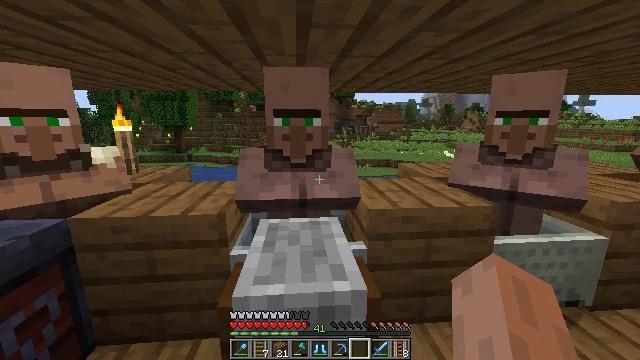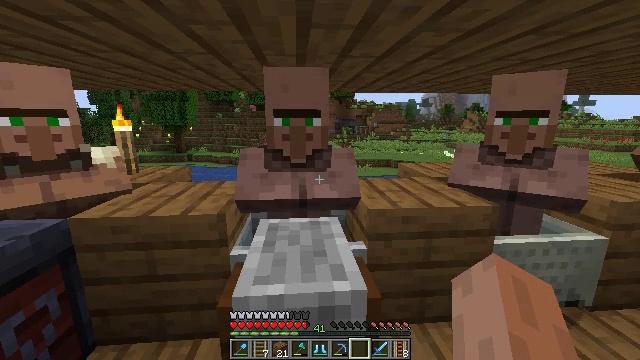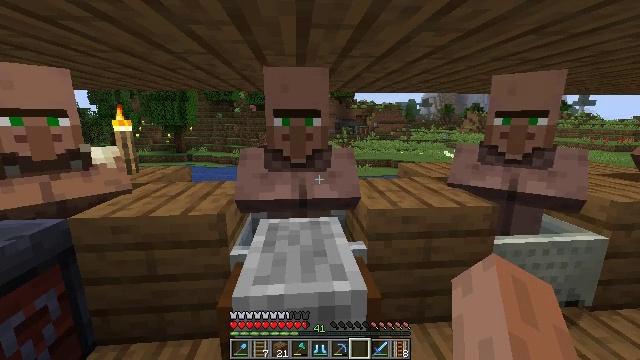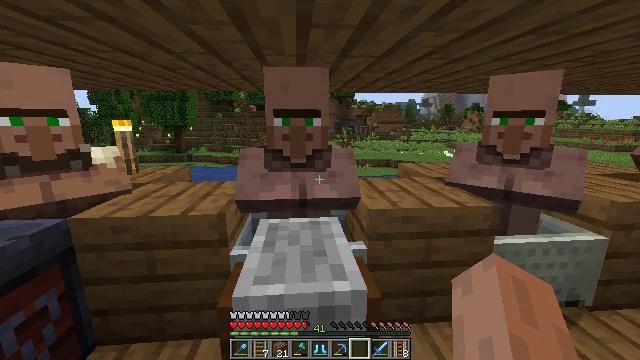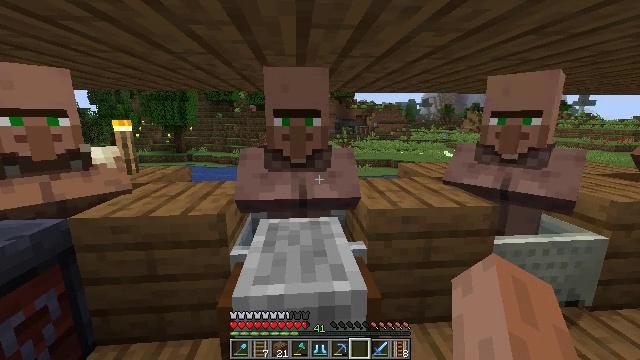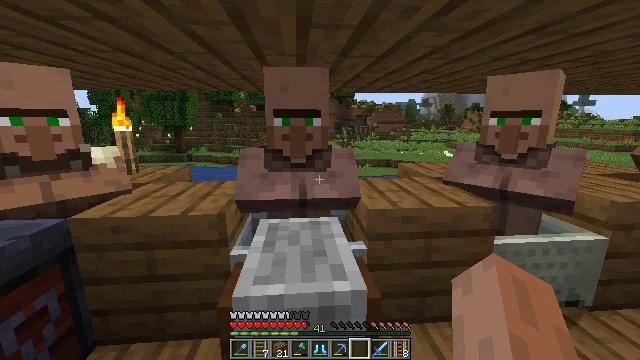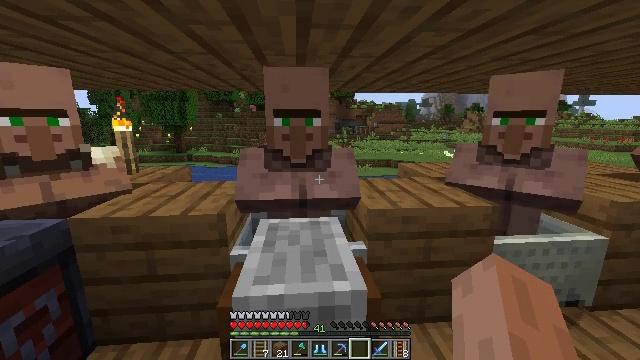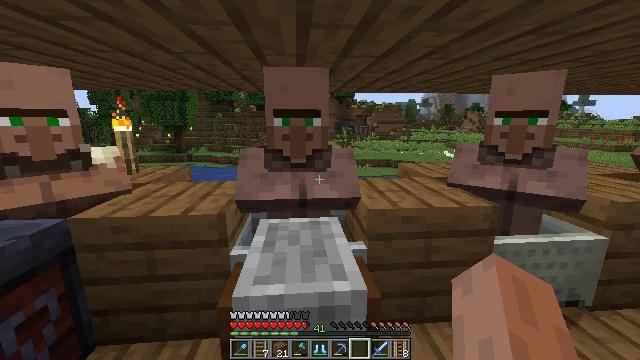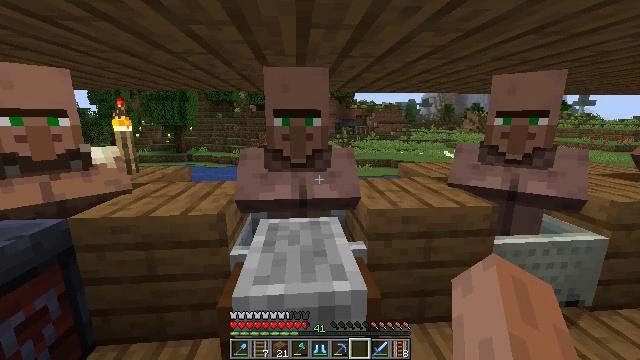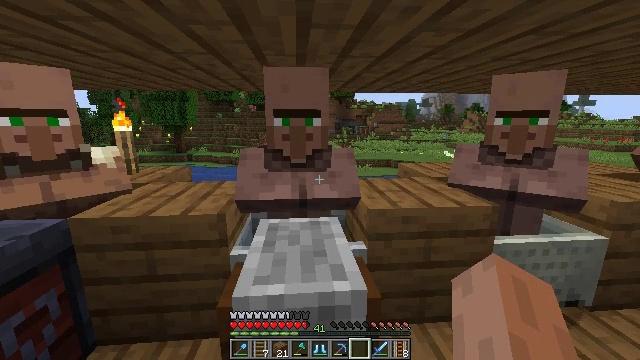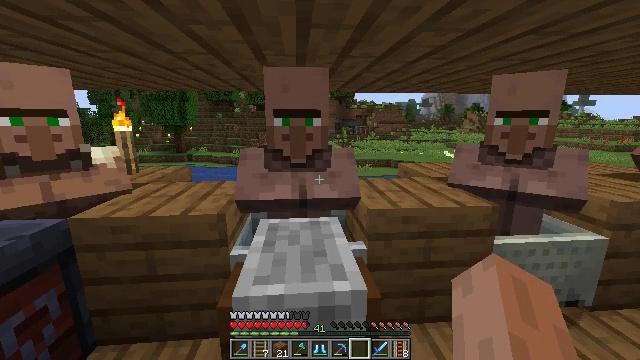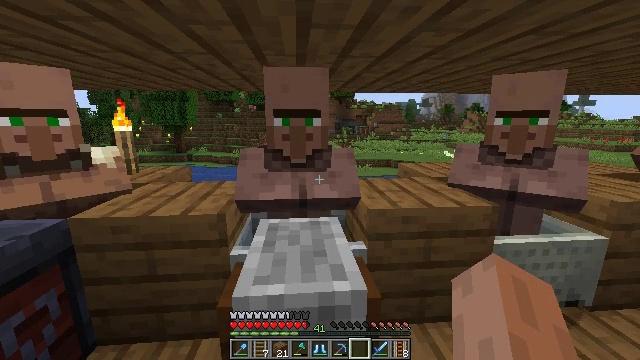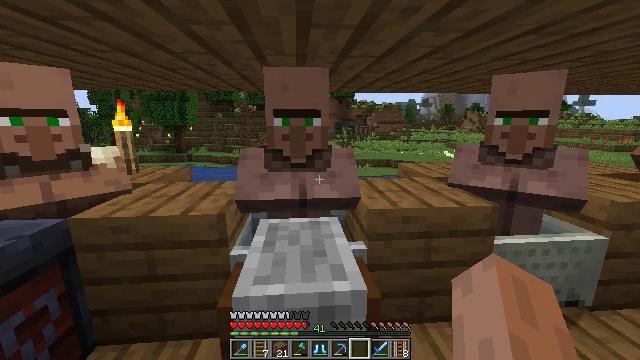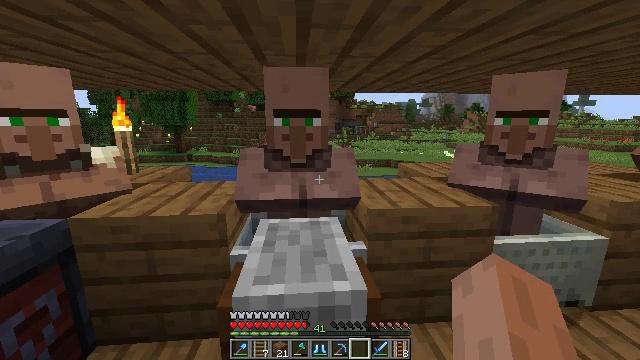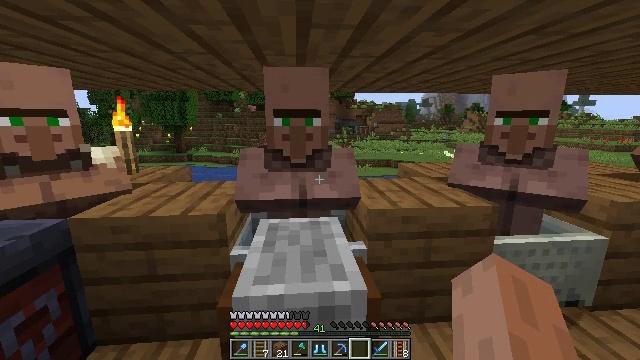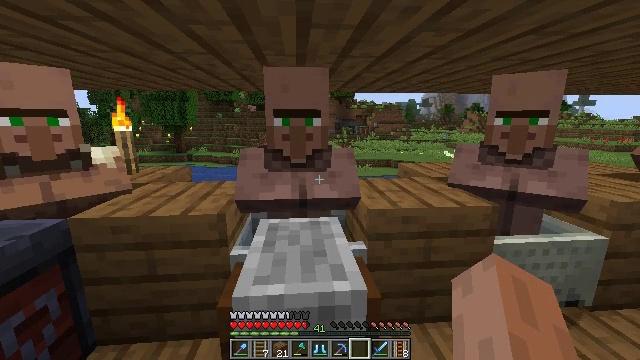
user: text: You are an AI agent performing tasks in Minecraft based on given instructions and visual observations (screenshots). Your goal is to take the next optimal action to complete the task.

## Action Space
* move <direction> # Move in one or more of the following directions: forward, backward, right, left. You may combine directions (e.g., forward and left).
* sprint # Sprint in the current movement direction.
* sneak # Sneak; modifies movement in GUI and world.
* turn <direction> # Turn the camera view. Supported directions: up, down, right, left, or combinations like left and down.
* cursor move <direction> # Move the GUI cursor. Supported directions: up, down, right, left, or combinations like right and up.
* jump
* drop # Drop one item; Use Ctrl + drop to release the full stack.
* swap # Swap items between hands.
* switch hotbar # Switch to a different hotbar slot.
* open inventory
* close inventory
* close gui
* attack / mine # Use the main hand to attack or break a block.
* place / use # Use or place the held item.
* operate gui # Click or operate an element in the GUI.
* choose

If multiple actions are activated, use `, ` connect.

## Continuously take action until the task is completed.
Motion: motion action
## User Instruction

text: Remove the grindstone from its place.
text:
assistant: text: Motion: no_op
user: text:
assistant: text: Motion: no_op
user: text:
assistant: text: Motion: no_op
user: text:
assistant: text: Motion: no_op
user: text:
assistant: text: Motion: no_op
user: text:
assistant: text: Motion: no_op
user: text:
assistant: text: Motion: no_op
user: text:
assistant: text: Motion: no_op
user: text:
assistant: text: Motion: no_op
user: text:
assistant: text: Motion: no_op
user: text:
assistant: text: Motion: no_op
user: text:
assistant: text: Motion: no_op
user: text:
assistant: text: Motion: no_op
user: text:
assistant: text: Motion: no_op
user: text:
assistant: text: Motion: no_op
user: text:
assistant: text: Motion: no_op
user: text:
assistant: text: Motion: no_op
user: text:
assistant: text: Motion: no_op
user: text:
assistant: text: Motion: no_op
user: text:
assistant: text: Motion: no_op
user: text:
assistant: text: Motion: no_op
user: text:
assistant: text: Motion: no_op
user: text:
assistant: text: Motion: no_op
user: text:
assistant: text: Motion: no_op
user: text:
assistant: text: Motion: no_op
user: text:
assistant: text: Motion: no_op
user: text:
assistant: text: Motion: no_op
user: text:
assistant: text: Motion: no_op
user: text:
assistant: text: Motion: no_op
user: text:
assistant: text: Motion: no_op